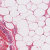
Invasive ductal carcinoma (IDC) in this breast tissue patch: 0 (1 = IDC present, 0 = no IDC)